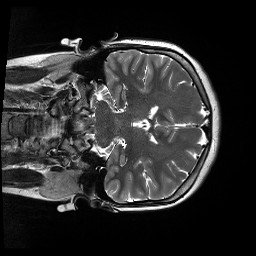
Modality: T2w
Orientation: coronal
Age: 23
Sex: female